Field crop: maize
Growth stage: 1
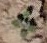
Species: chenopodium